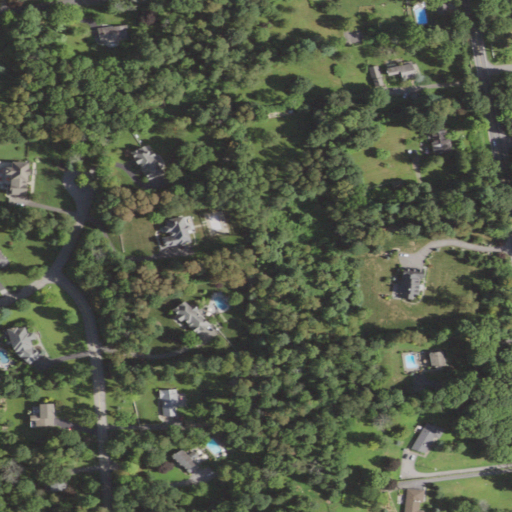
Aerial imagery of mountain in New York named Mount Zion containing deciduous forest, mixed forest, open development, low intensity development, medium intensity development, and pasture